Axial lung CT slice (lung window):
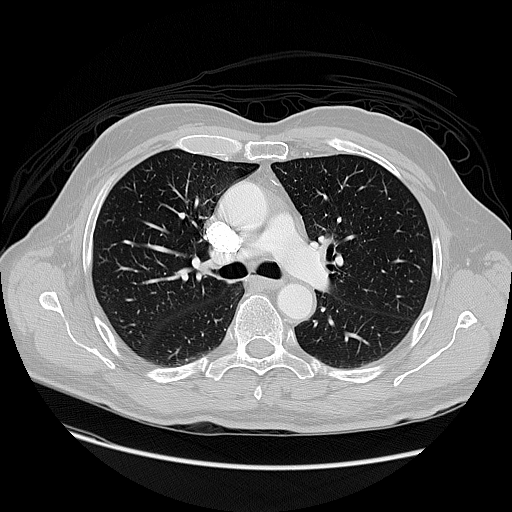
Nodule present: no